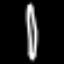
Label: pencil